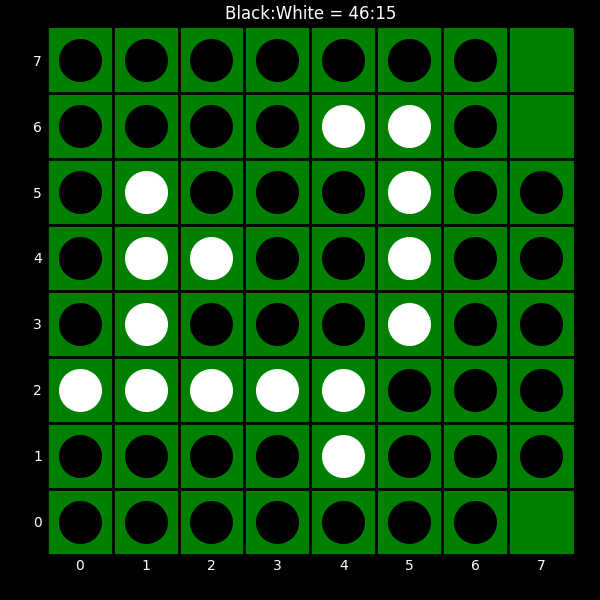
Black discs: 46
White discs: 15